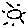
Label: sun